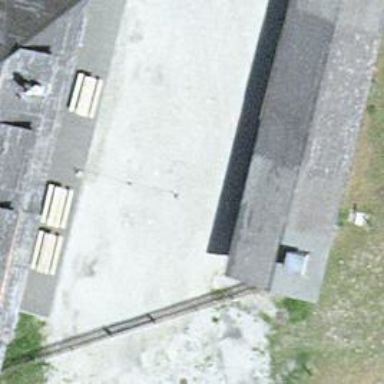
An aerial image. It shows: Shed.